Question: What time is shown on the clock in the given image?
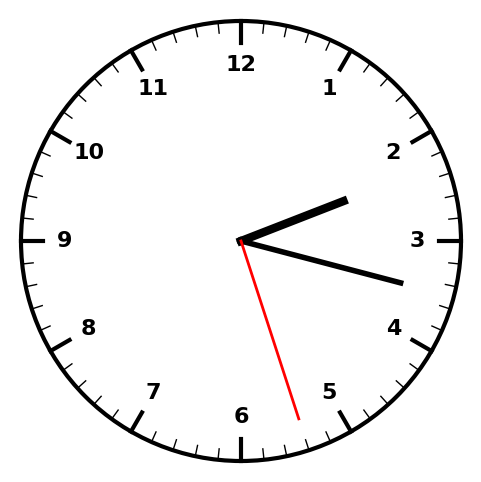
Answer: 02:17:27